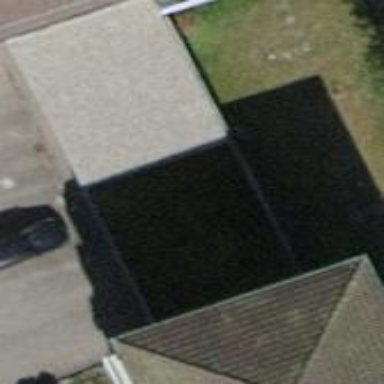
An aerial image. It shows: Flat roof building.